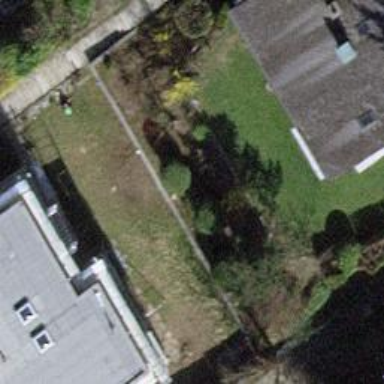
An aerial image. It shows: Simple house.